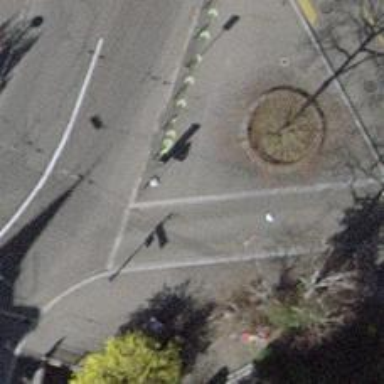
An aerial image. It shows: Asphalt sidewalk along the footway.